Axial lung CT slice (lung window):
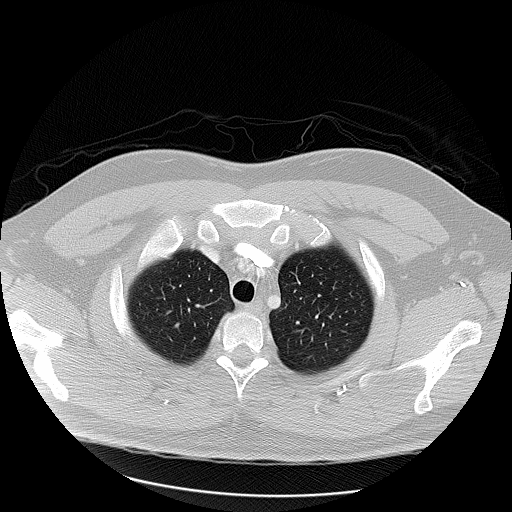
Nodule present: no